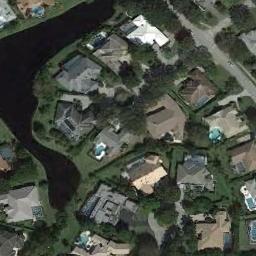
Label: residential